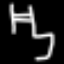
Label: chair